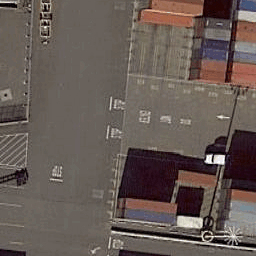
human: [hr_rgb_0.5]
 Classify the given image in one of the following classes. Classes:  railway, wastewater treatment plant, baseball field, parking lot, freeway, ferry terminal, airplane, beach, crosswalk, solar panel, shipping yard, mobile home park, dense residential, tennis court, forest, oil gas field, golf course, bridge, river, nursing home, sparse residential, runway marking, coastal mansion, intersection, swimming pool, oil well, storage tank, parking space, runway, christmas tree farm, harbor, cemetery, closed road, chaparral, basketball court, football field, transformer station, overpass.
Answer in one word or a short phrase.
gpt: shipping yard